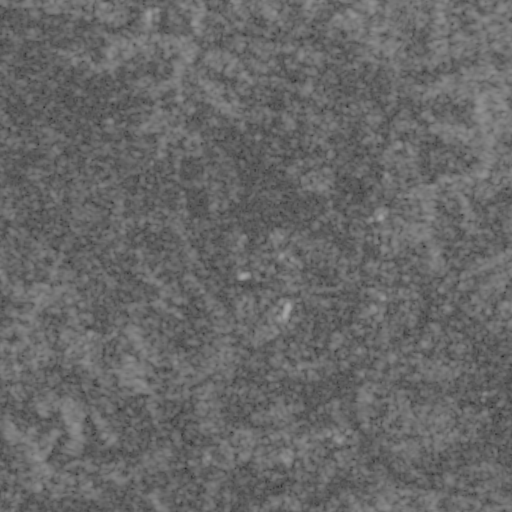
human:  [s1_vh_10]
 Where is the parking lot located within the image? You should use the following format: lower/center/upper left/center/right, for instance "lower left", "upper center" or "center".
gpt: The parking lot is located in the lower center of the image.
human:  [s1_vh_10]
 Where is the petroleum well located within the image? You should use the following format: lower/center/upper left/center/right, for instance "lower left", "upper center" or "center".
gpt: The petroleum well is located in the upper left of the image.
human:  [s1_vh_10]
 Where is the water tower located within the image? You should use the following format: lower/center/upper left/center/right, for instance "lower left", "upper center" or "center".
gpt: The water tower is located in the center right of the image.
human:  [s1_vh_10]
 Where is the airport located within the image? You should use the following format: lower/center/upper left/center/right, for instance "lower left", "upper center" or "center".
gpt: There is no airport in the image.

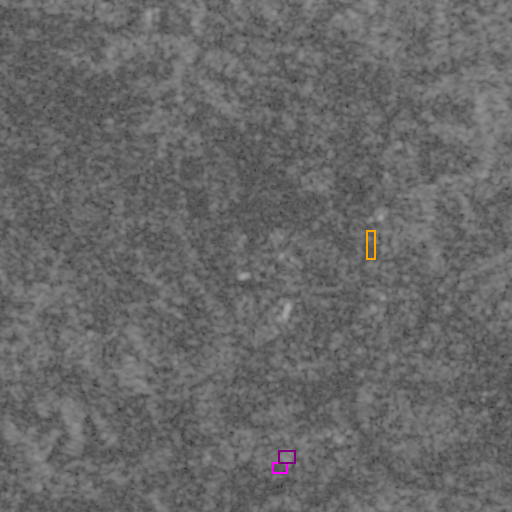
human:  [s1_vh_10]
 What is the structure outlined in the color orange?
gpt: The structure outlined in orange is a park.
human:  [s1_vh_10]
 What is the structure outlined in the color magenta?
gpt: The structure outlined in magenta is a parking lot.
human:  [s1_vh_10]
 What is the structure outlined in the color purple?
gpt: The structure outlined in purple is a building.
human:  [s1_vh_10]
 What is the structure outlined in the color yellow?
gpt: There is no yellow outline.